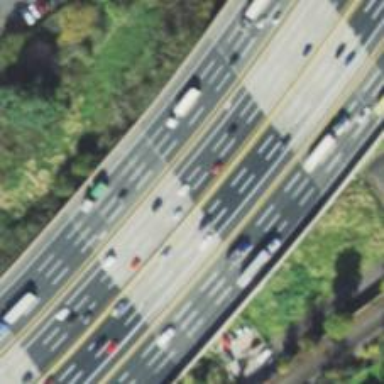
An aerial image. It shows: Motorway with embankment.